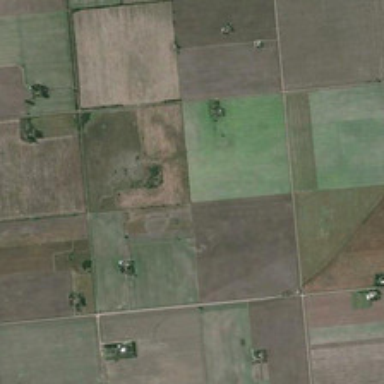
Many pieces of farmlands are together .